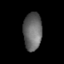
Tissue: skin
Cell type: Fibroblasts
Senescence score: 0.7468
Nuclear area (px): 687
Mean DAPI intensity: 102.799